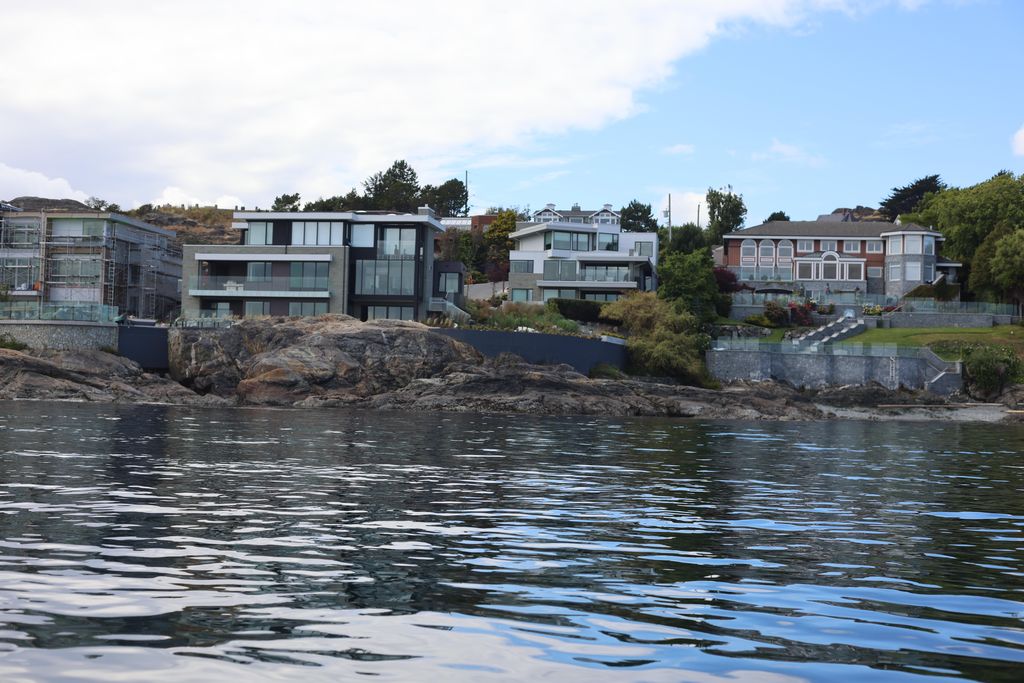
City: victoria